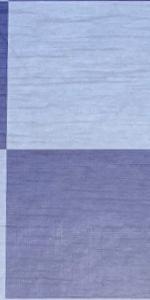
Label: Empty